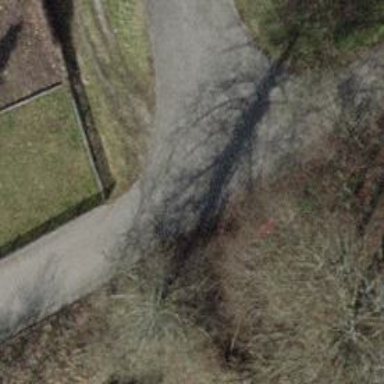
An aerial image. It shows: Red bench.